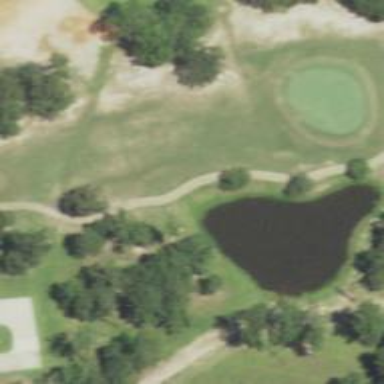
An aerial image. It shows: Path used for both walking and golf.